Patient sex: M
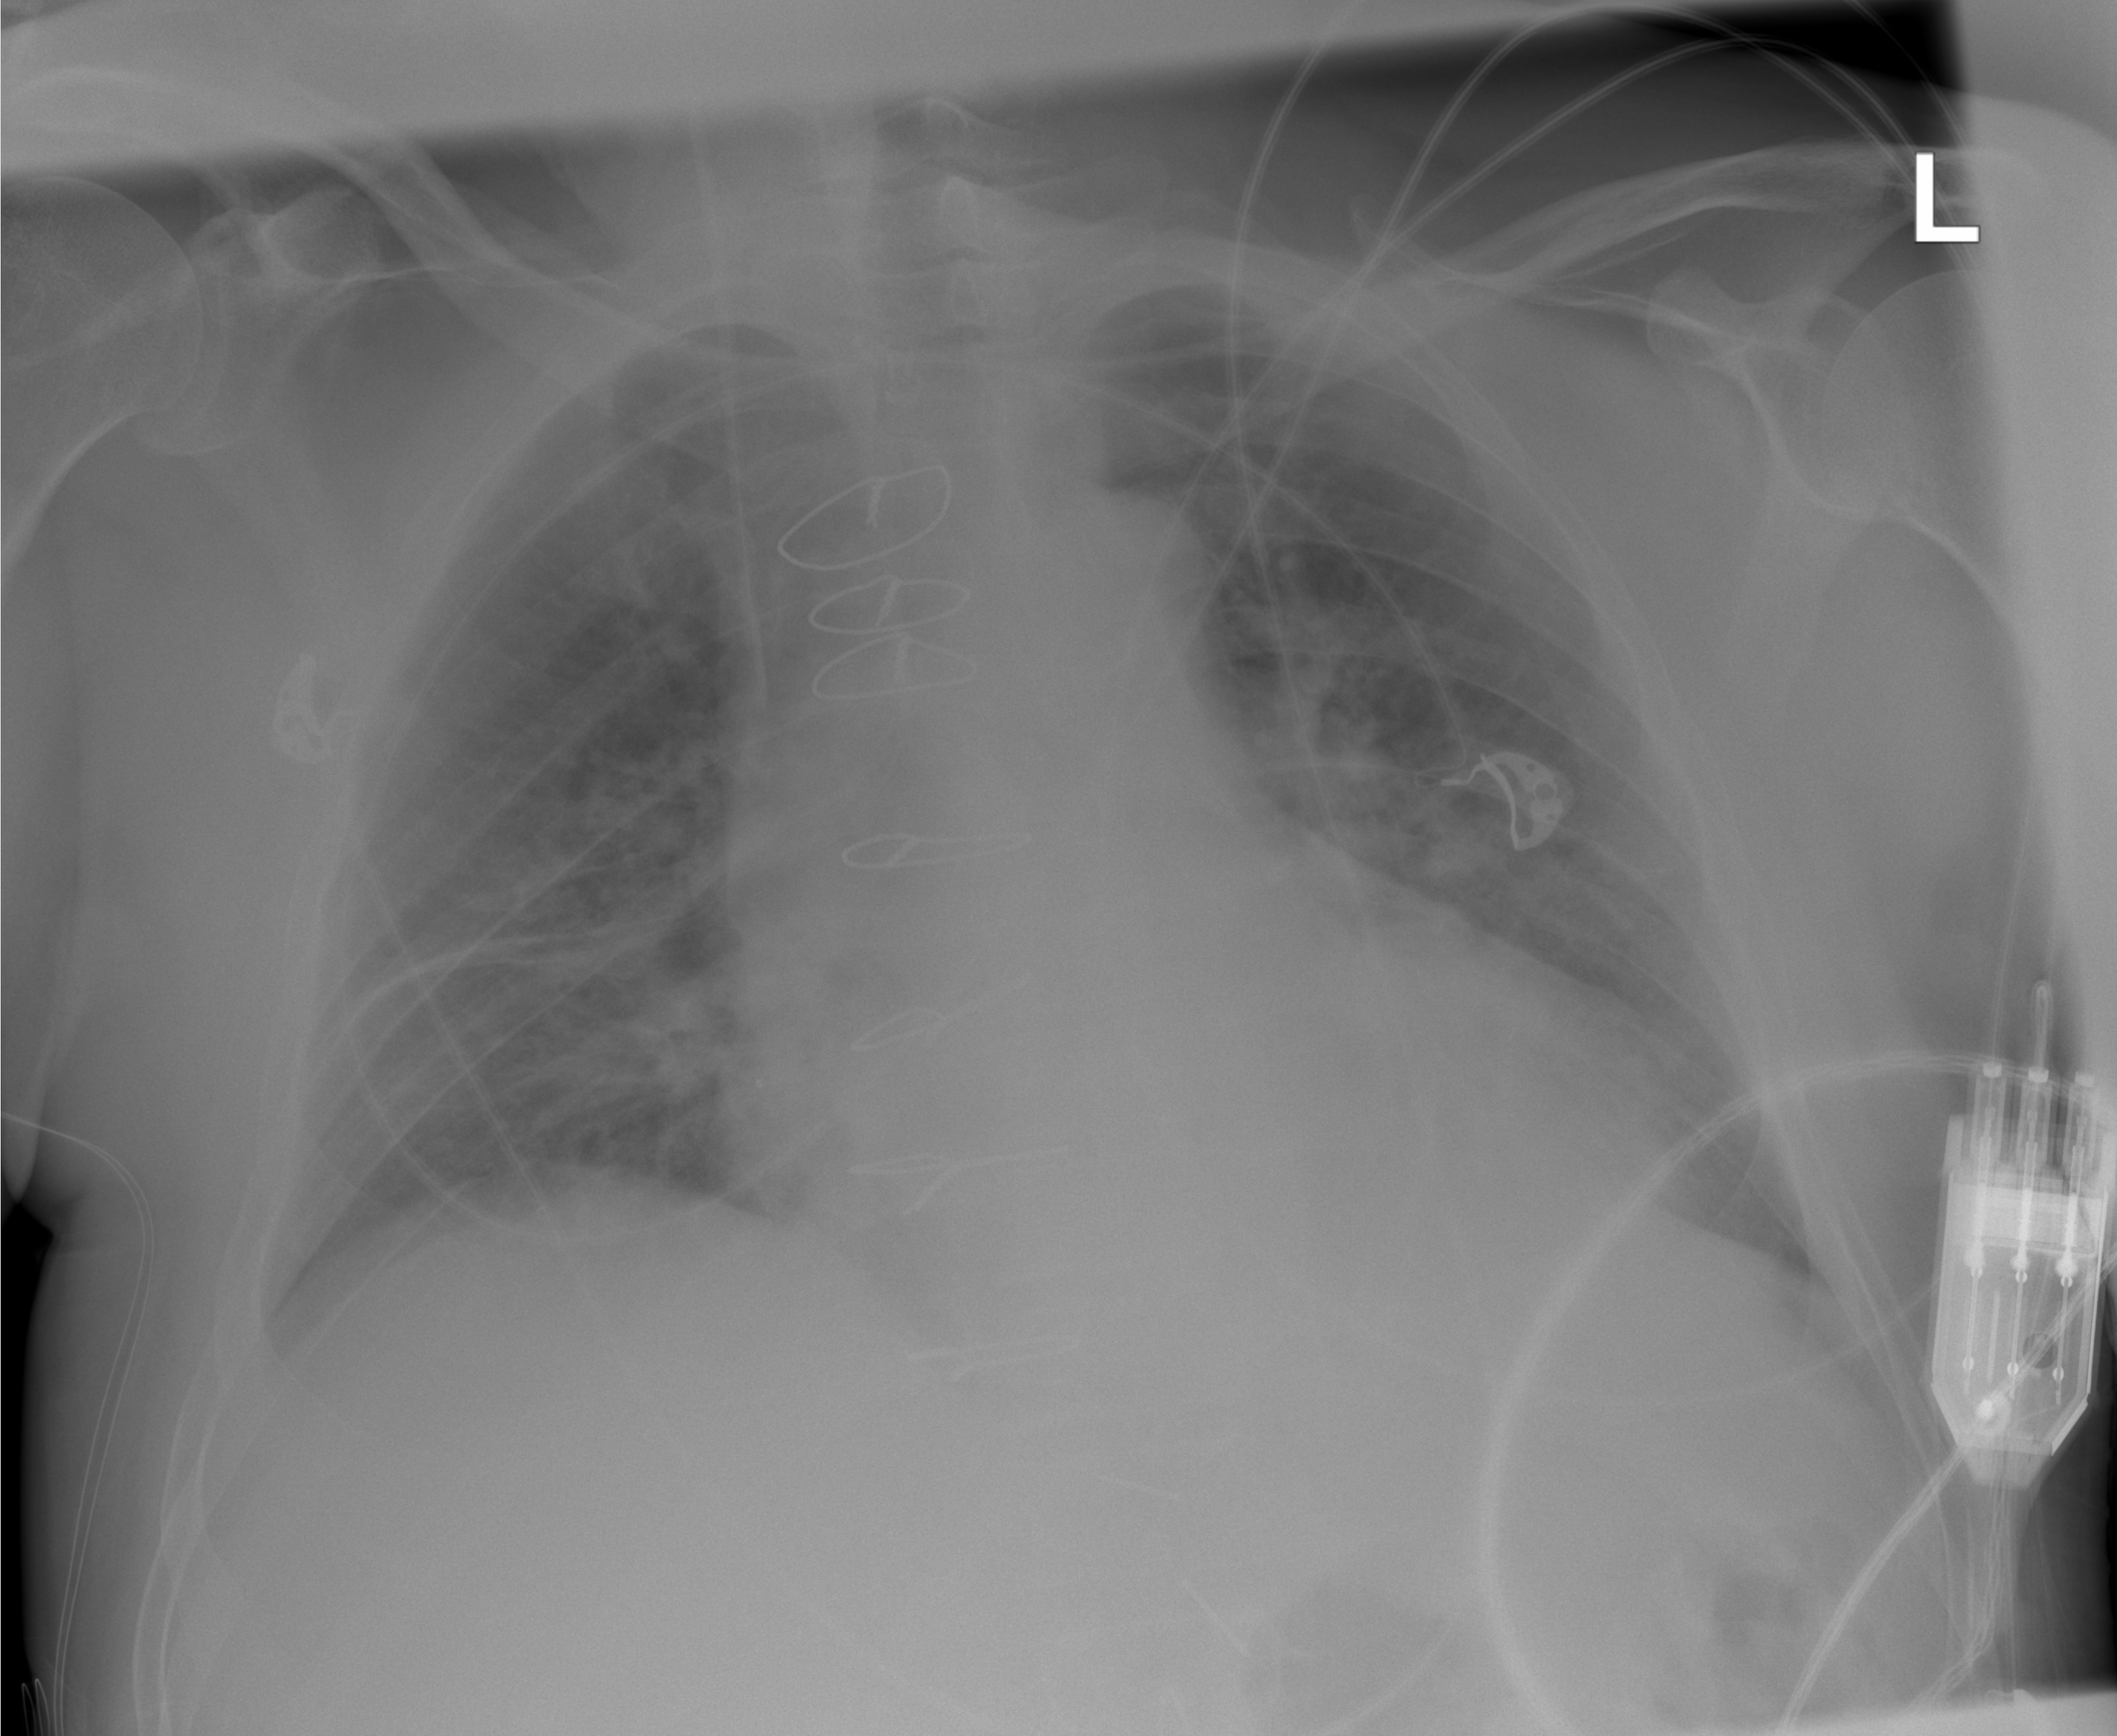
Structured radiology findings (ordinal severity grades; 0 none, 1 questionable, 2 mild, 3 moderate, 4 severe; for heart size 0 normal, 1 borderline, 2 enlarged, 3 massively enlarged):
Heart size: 2
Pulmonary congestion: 2
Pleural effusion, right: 1
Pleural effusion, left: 1
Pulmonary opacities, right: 0
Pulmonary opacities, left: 0
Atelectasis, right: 1
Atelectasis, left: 0